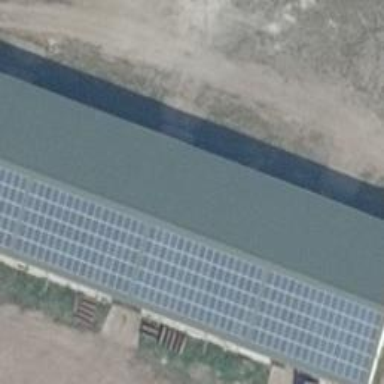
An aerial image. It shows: Small solar photovoltaic panel generator inside building.